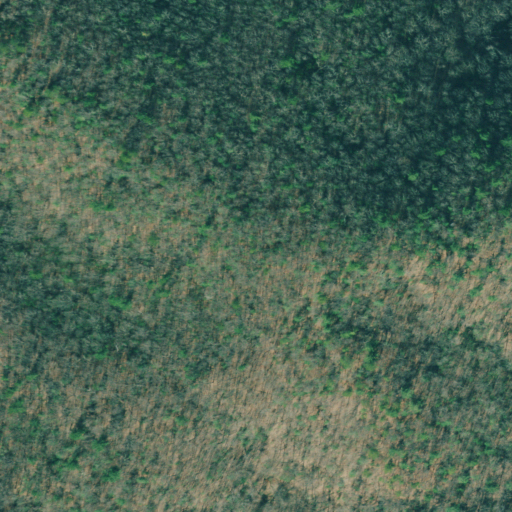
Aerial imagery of mountain in Georgia named Little Blue Knob containing deciduous forest and mixed forest